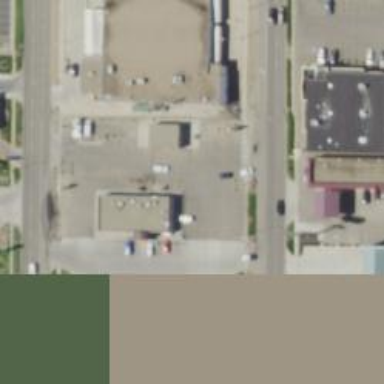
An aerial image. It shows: Convenience shop.